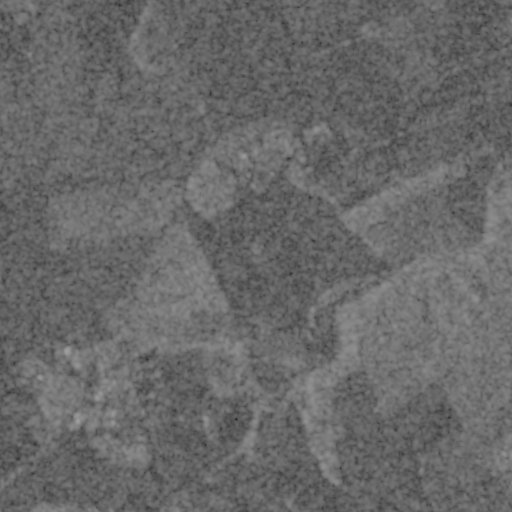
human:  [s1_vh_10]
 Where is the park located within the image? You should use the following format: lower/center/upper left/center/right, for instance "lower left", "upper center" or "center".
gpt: The park is located in the lower left of the image.
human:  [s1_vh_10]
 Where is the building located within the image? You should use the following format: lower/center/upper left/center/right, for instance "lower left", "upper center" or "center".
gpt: There is no building in the image.

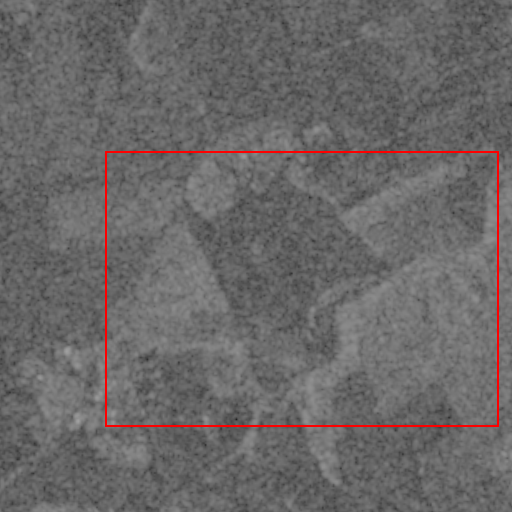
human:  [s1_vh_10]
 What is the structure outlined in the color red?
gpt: The structure outlined in red is a crop field.
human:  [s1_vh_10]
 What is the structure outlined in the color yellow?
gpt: There is no yellow outline.